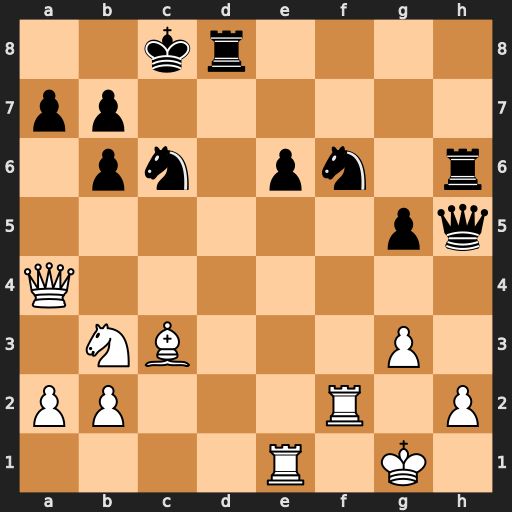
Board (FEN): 2kr4/pp6/1pn1pn1r/6pq/Q7/1NB3P1/PP3R1P/4R1K1
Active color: w
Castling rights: -
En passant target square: -
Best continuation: Bxf6